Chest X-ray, AP view. Patient: 45 years old, sex F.
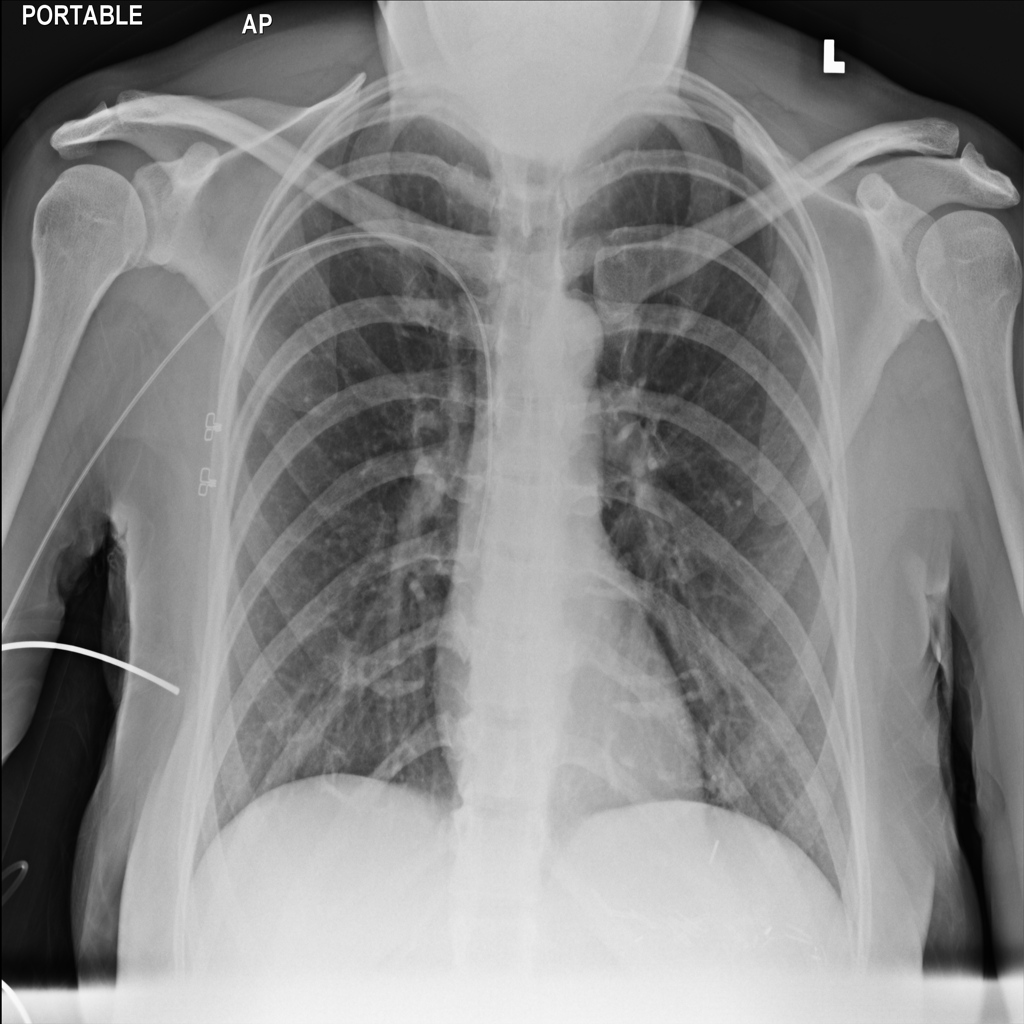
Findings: No Finding